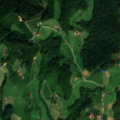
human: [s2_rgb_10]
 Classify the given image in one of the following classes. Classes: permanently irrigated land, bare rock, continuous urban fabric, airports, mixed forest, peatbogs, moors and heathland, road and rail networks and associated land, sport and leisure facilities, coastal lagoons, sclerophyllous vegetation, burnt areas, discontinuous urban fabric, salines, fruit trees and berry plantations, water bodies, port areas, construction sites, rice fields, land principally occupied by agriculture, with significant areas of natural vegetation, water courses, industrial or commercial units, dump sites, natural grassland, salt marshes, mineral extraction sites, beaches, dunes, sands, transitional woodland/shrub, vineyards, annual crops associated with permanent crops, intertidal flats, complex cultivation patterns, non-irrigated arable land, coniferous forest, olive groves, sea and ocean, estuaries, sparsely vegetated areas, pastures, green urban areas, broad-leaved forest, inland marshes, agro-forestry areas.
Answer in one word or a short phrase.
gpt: vineyards, pastures, land principally occupied by agriculture, with significant areas of natural vegetation, broad-leaved forest